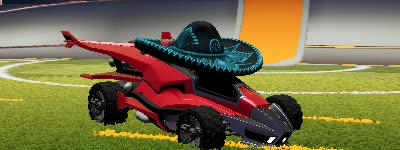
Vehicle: aftershock